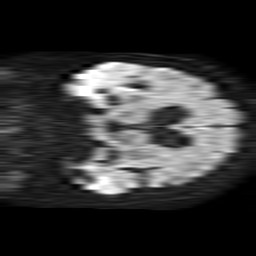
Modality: TRACE
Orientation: coronal
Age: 76
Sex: female
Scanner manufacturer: philips
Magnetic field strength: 1.5 T
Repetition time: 4.6 s
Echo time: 0.08631 s